Interaction volume radius: 10 \u00c5
Interaction volume height: 25 \u00c5
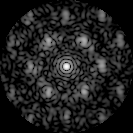
Disorder parameter: 0.6006